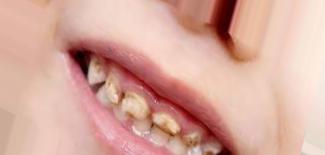
Condition: Tooth Discoloration